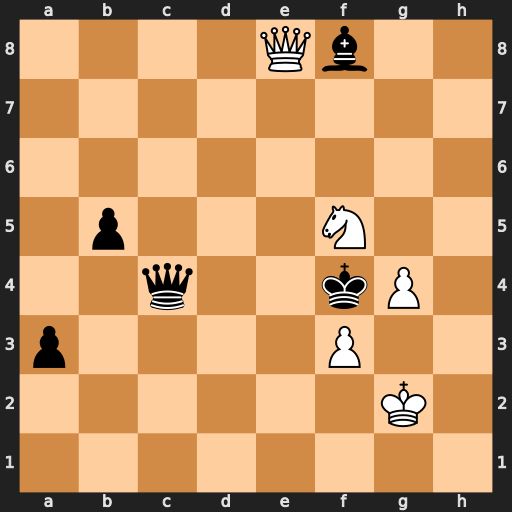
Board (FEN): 4Qb2/8/8/1p3N2/2q2kP1/p4P2/6K1/8
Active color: w
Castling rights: -
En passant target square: -
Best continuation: Qe3#